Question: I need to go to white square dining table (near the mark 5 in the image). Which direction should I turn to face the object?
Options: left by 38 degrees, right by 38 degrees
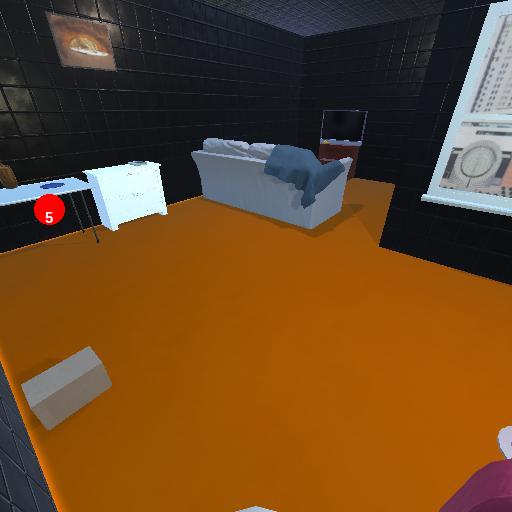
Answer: left by 38 degrees